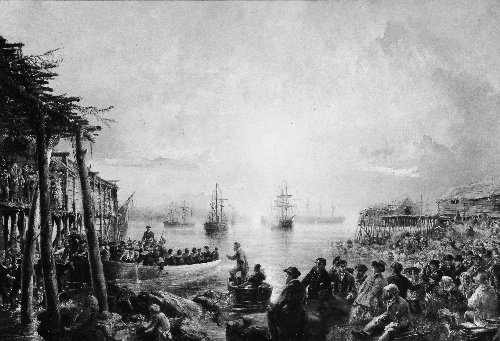
Title: Landing at Newfoundland
Artist: Robert Charles Dudley
Artist bio: British, 1826–1909
Date: ca. 1866
Object type: Painting
Classification: Paintings
Medium: Oil on canvas
Dimensions: 22 3/4 x 33 1/4 in. (57.8 x 84.5 cm)
Department: European Paintings
Credit line: Gift of Cyrus W. Field, 1892
Accession year: 1892
Repository: Metropolitan Museum of Art, New York, NY
Tags: Crowd|Boats|Ships|Transatlantic Cable